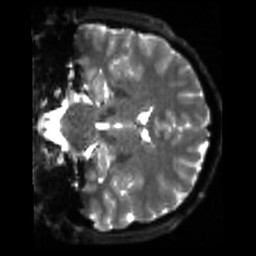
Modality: sbref
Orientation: coronal
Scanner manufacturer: siemens
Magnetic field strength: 3 T
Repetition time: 4 s
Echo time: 0.0594 s